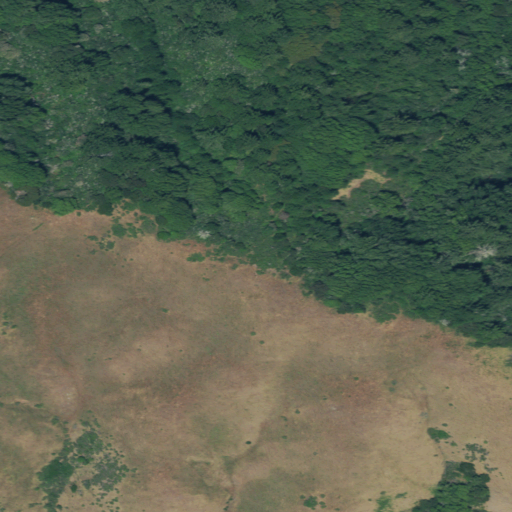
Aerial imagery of mountain in California named Deer Point containing evergreen forest, grassland, shrub, and mixed forest